Question: I have the following table:

The problem is that when I try to use JDBC to insert a String to this field I always get the following error:
'''
java.sql.SQLException: Data size bigger than max size for this type: 6019
'''
what should I do now?
The java code to generate the INSERT is the following:
'''
Connection conn2 = null;
if(connection==null||connection.isClosed())
{
System.out.println("Connection is null");
conn2 = connectDB();
}
//REPLACE is non-standard SQL from MySQL, it's counter part of INSERT IGNORE
String sql = "";
sql = "INSERT INTO TEST."+tablename+" ("+fields+") VALUES ("+fields.replaceAll("[^,]+", "?")+")";
System.out.println("SQL: "+sql);
PreparedStatement pstmt = conn2.prepareStatement(sql);
// start parsing
int event = r.getEventType();
while (true) {
// for each wanted element
if (event == XMLStreamConstants.START_ELEMENT
&& r.getName().toString().equalsIgnoreCase("row")) {
System.out.println("Table : "+tablename+" / Row : "+rowCount );
if (attributeCount == 0)
attributeCount = r.getAttributeCount();
//put each parameter to SQL
int f=1;
for (String field : fieldsArray){
String value = r.getAttributeValue("",field);
if("body".equalsIgnoreCase(field) && value != null) {
pstmt.setCharacterStream(f++, new CharArrayReader(value.toCharArray()), value.length());
} else {
pstmt.setString(f++, value);
}
}
pstmt.addBatch();
rowCount++;
if(rowCount%rowspercommit==0){
System.out.println("Importing at row "+rowCount+" ... ");
pstmt.executeBatch();
conn2.commit();
}
} // end for each row.
'''
Not sure how the CREATE TABLE is, as someone did that for me
With the current code above, I am now getting this:
'''
Exception in thread "main" java.lang.NullPointerException
at oracle.jdbc.dbaccess.DBData.clearItem(DBData.java:431)
at oracle.jdbc.dbaccess.DBDataSetImpl.clearItem(DBDataSetImpl.java:3528)
at oracle.jdbc.driver.OraclePreparedStatement.checkBindTypes(OraclePreparedStatement.java:3271)
at oracle.jdbc.driver.OraclePreparedStatement.setStreamItem(OraclePreparedStatement.java:1178)
at oracle.jdbc.driver.OraclePreparedStatement.setCharacterStream(OraclePreparedStatement.java:3539)
at XMLDumpImporter.importXMLFile(XMLDumpImporter.java:179)
at XMLDumpImporter.importXMLFolder(XMLDumpImporter.java:117)
at XMLDumpImporter.main(XMLDumpImporter.java:48)
'''
at line:
'''
if("body".equalsIgnoreCase(field) && value != null) {
pstmt.setCharacterStream(f++, new CharArrayReader(value.toCharArray()), value.length());
'''
Which made no total sense as what could possibly be null
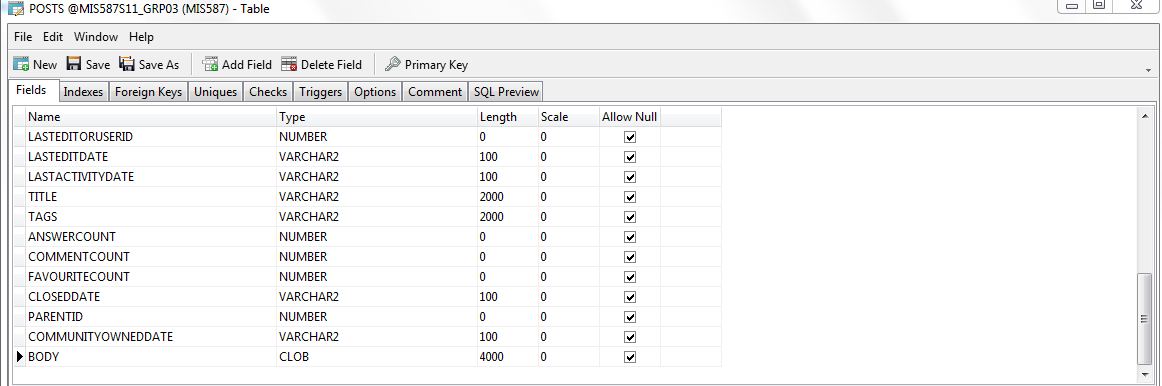
Answer: It seems that you are using 'setString' instead of 'setCharacterStream' to set value of the clob. If you are using 'setString' then the driver probably converts the value to 'varchar2' which has size limit of 4000 characters.
Hackety hack:
'''
int fieldIndex = 0;
for(String fieldName : fieldsArray) {
String value = r.getAttributeValue("",field);
if(value != null && "body".equalsIgnoreCase(fieldName)) {
pstmt.setCharacterStream(++fieldIndex, new StringReader(value), value.length());
} else {
pstmt.setString(++fieldIndex, value);
}
}
'''
Relevant documentation:
- <URL>